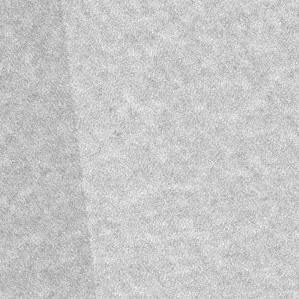
Label: frost